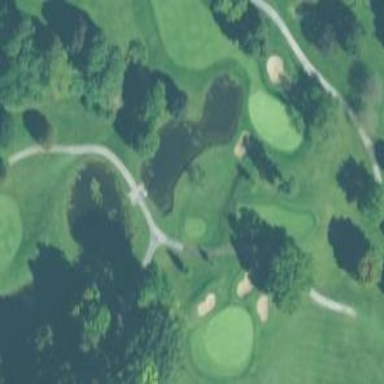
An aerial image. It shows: Path used for both walking and golf.